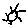
Label: sun